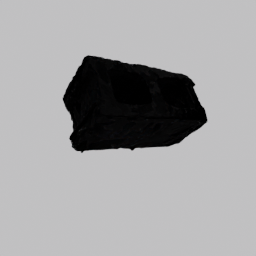
Label: architecture